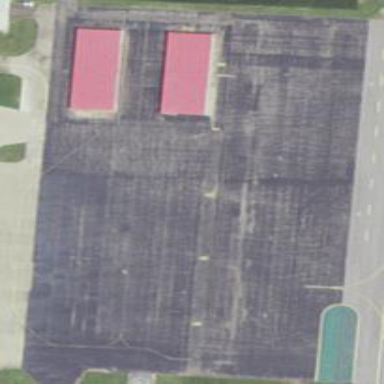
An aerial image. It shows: Apron at the airport.